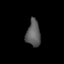
Tissue: lung
Cell type: Endothelial cells
Senescence score: 0.5544
Nuclear area (px): 361
Mean DAPI intensity: 92.814